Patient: sex F, age 52
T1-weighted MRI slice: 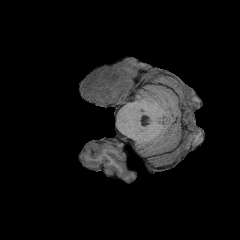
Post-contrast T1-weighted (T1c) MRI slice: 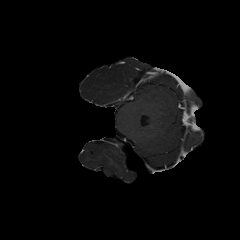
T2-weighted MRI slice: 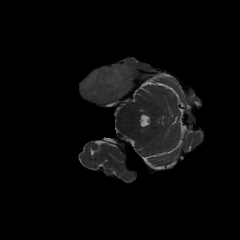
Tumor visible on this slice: yes
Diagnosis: Glioblastoma, IDH-wildtype
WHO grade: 4